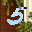
Label: 5